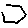
Label: hexagon